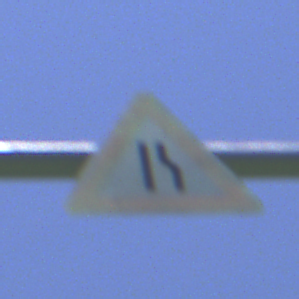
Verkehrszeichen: EinseitigVerengteFahrbahnRechts
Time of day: Midday
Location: Outdoor (Nature)
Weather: Clear
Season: Summer
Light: Natural